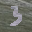
Label: 3